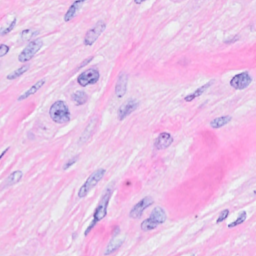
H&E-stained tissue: Breast